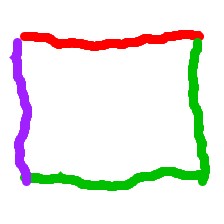
Shape: rectangle